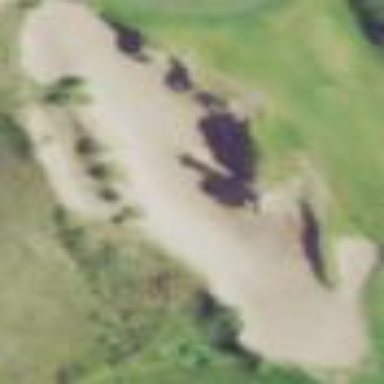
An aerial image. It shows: Bunker on golf course.